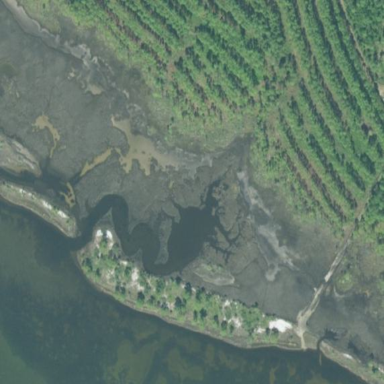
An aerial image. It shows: Saltmarsh wetland area.